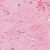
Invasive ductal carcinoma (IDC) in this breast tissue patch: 0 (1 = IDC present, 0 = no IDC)